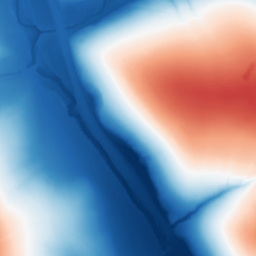
Category: trend_removal
Decomposition family: polynomial
Decomposition parameters: degree: 1
Upsampling method: lanczos
Upsampling parameters: scale: 4
Upsampling scale: 4